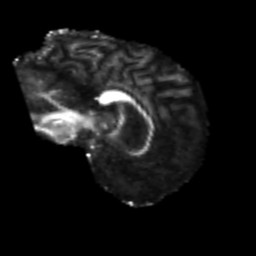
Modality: FA
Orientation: sagittal
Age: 64
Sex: male
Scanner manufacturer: siemens
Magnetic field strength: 3 T
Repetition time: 4.5 s
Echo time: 0.103 s